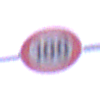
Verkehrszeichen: Geschwindigkeit100
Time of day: SunriseSunset
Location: Outdoor (Nature)
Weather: PartlyCloudy
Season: NotSpecified
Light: Natural